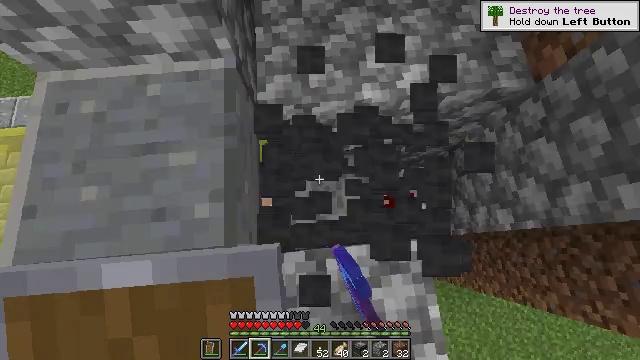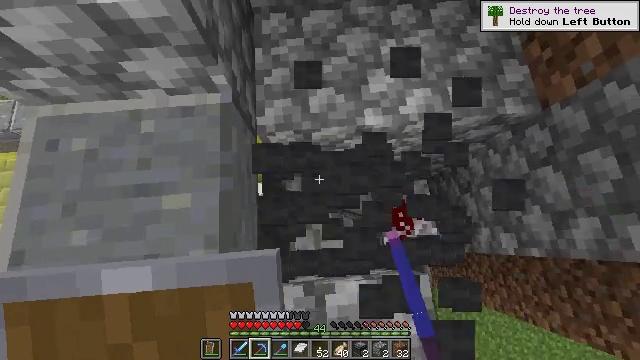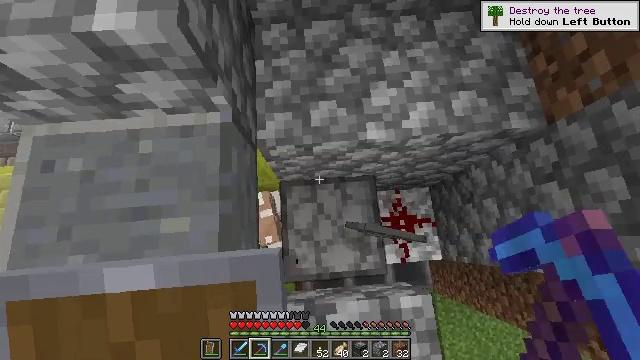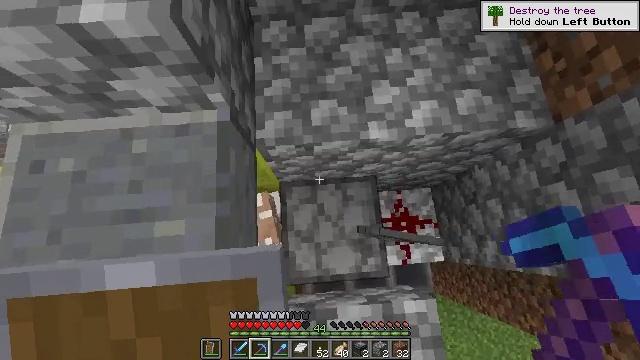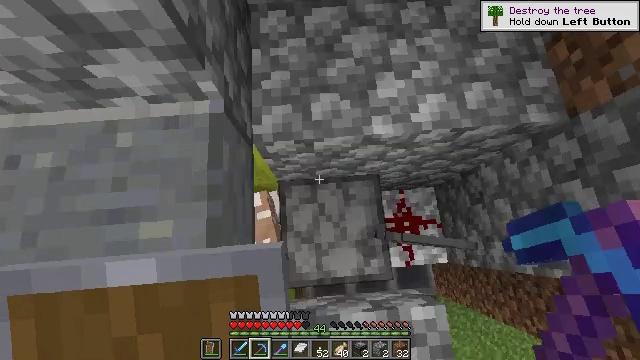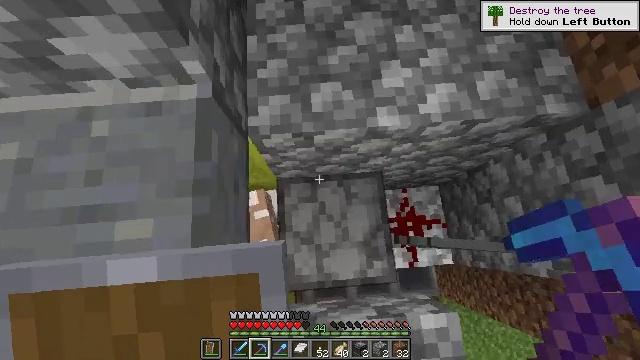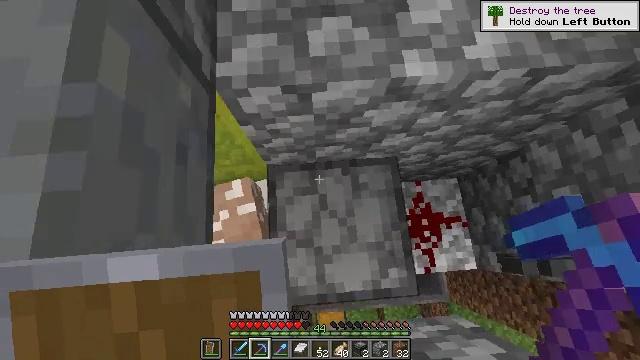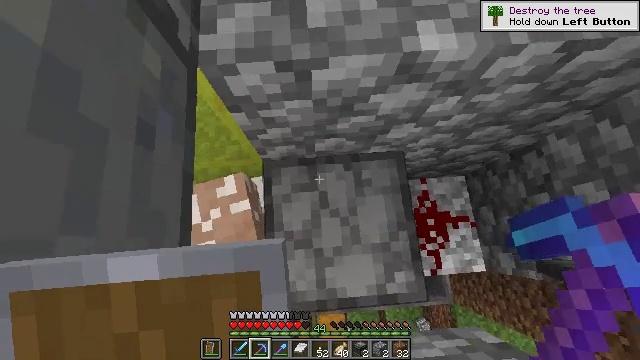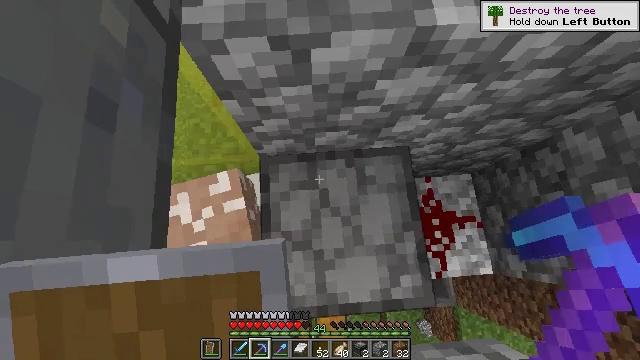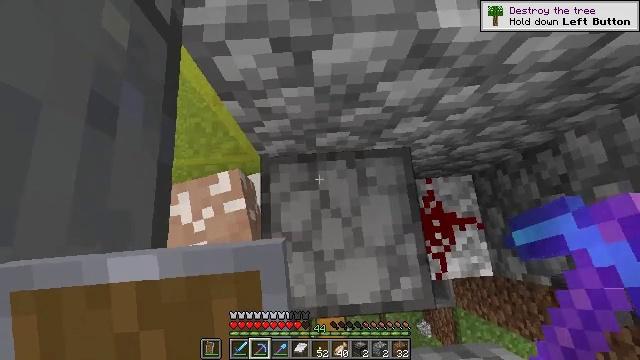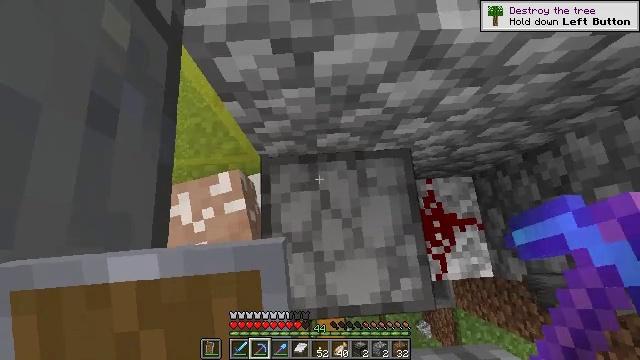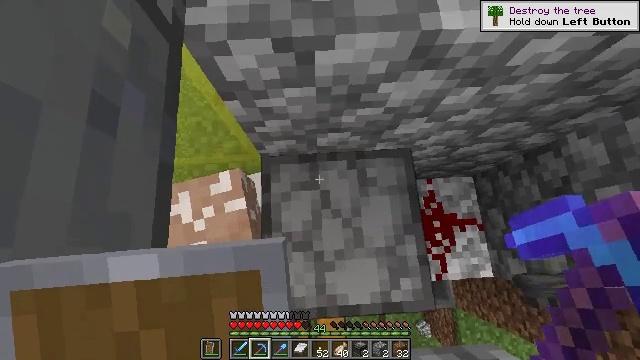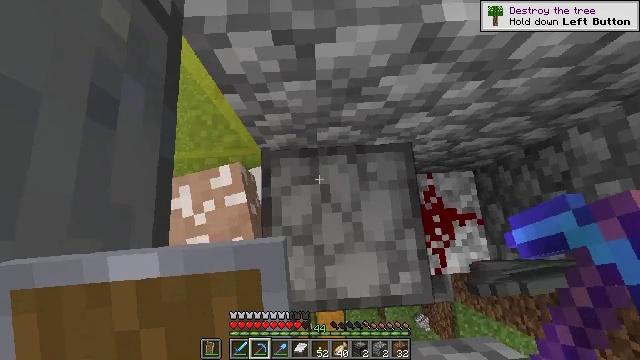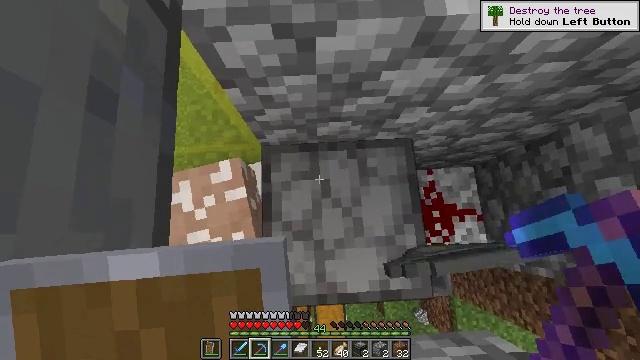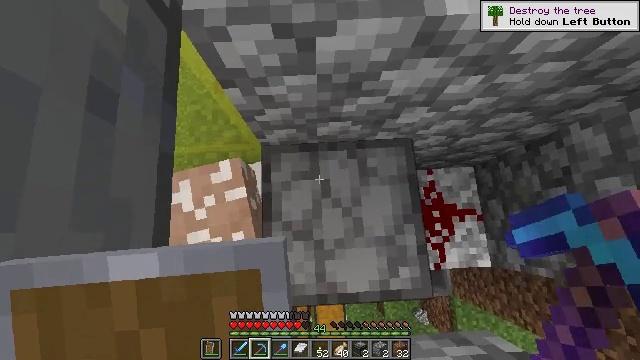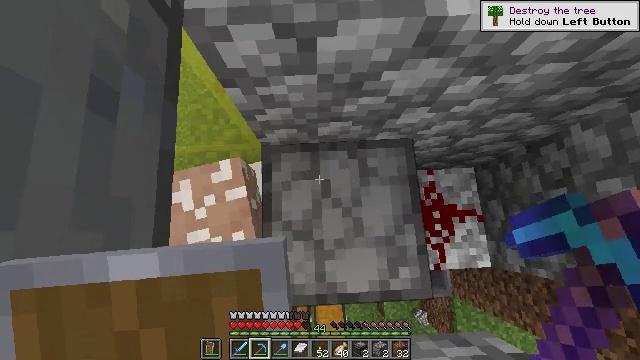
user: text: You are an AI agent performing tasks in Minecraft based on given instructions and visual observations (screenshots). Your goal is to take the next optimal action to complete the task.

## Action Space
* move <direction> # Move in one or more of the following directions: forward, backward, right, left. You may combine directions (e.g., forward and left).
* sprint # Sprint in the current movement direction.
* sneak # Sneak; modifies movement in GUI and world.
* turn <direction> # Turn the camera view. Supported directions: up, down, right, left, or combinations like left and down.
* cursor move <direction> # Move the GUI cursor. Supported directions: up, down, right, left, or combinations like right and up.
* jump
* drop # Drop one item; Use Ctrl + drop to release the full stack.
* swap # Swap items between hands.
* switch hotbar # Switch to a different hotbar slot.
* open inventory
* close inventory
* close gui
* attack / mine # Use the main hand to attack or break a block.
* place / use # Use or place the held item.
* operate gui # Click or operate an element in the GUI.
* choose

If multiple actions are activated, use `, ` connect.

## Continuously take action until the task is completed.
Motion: motion action
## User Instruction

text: Mine the cobblestone slab.
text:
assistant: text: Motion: no_op
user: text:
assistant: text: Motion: no_op
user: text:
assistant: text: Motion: no_op
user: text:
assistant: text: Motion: no_op
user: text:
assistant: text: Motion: no_op
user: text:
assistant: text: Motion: no_op
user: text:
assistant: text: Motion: no_op
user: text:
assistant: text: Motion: no_op
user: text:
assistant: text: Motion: no_op
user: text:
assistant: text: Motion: no_op
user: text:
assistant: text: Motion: no_op
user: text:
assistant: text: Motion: turn down
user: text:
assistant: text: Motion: turn down
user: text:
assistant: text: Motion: no_op
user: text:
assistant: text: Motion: no_op
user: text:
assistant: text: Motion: no_op
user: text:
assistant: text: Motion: no_op
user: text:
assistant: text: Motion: no_op
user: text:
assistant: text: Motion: turn left
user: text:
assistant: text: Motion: move right, turn left
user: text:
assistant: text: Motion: move right, turn left
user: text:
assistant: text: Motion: move right, turn left and up
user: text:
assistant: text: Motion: turn left and up
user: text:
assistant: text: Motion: turn left and up
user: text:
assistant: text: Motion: turn left and up
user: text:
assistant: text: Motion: turn left and up
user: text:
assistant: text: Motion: no_op
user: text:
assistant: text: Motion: turn left and up
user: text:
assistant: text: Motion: turn left and up
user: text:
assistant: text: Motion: turn left and up